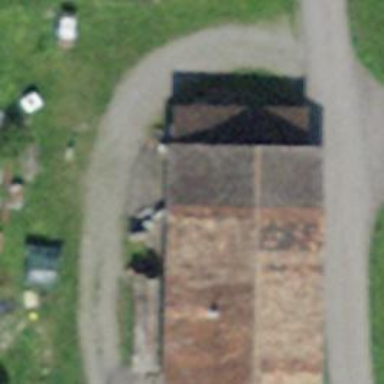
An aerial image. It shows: Barn.